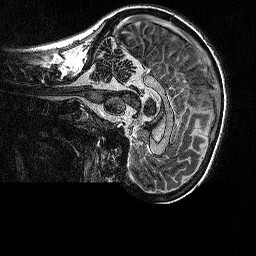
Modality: MP2RAGE
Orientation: sagittal
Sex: female
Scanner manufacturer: siemens
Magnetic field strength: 3 T
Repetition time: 5 s
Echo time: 0.00292 s